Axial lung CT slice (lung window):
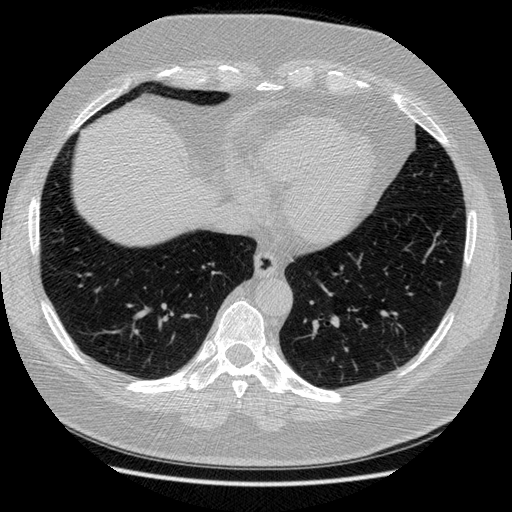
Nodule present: no